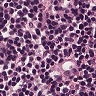
Metastatic tissue present: no